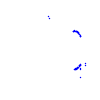
Particle: proton